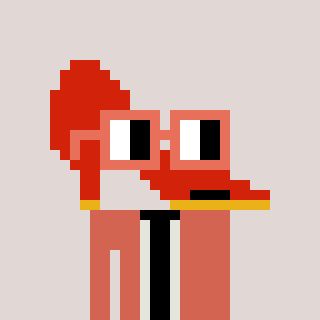
a pixel art character with square orange glasses, a highheel-shaped head and a peachy-colored body on a warm background